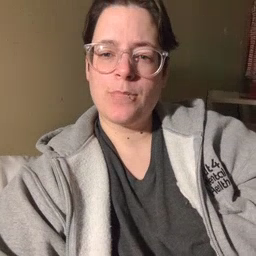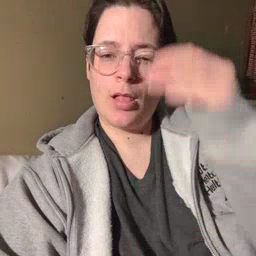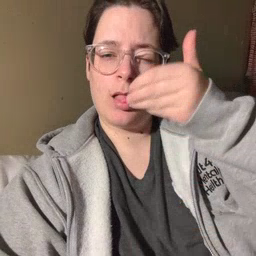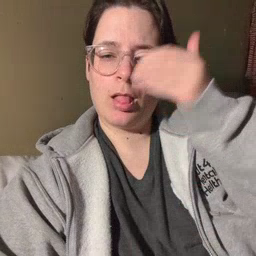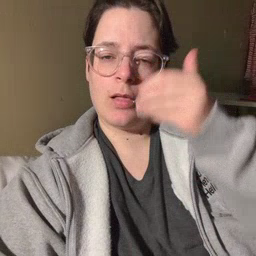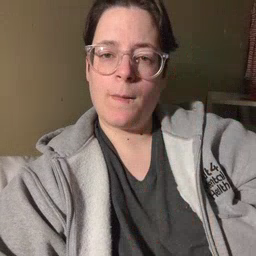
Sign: sleepy